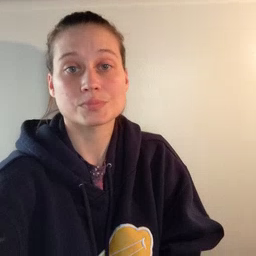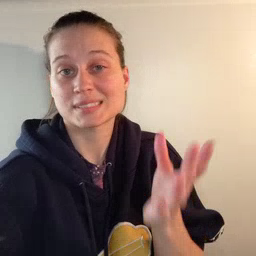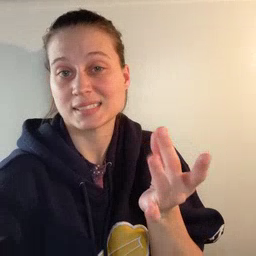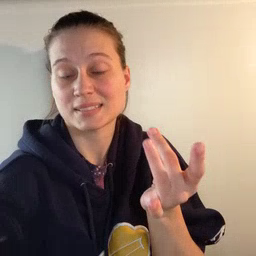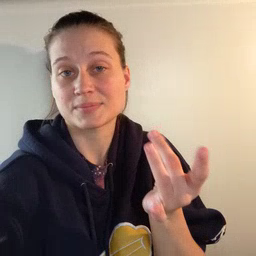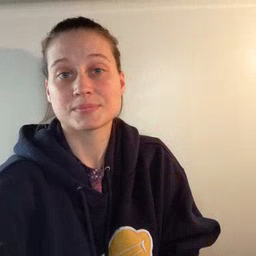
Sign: sticky